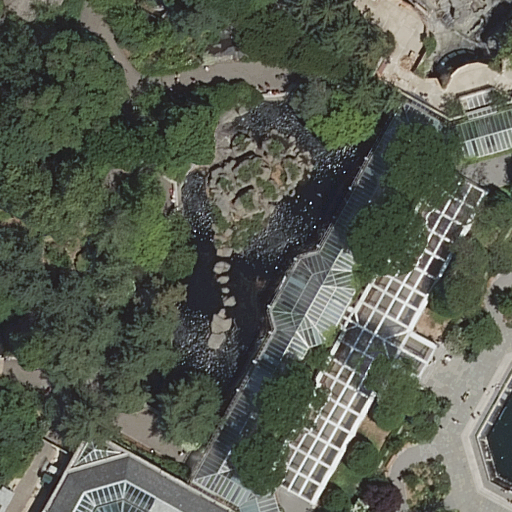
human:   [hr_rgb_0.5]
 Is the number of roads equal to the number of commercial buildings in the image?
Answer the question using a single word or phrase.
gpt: no

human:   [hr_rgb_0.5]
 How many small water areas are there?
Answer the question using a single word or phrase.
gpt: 1

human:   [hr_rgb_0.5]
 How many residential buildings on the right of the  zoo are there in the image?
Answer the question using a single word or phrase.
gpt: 0

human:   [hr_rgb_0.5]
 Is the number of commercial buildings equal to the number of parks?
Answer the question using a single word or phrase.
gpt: no

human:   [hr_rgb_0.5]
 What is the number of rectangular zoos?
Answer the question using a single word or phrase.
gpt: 1

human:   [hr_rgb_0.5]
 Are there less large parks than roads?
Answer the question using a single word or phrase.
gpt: yes

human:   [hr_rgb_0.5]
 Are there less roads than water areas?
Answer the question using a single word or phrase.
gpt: no

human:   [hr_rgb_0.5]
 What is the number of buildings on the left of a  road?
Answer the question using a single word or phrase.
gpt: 2

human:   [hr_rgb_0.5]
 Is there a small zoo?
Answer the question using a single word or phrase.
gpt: no

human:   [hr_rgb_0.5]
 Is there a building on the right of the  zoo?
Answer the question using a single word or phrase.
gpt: no

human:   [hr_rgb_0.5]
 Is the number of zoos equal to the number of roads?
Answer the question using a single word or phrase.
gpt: no

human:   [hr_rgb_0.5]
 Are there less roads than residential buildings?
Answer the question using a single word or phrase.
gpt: no

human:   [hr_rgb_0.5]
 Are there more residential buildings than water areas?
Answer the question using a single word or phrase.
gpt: no

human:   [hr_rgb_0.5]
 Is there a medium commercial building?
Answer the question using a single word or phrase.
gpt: no

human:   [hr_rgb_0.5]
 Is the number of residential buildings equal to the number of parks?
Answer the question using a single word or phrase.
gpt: no

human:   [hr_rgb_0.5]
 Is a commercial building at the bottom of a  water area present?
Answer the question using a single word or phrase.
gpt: no

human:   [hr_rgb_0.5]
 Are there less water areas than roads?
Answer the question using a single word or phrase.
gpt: yes

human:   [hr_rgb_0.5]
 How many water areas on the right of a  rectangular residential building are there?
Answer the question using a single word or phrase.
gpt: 3

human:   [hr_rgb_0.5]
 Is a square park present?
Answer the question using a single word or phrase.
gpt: no

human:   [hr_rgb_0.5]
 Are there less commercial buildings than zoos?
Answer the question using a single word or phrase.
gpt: yes

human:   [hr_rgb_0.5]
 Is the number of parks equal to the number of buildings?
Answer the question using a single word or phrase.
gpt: no

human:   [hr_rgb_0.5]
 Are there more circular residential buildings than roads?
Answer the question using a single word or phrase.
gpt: no

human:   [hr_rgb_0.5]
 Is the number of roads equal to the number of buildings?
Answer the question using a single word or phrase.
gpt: no

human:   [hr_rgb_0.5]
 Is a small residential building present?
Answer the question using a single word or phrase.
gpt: yes

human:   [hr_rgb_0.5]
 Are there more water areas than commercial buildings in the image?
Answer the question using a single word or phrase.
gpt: yes

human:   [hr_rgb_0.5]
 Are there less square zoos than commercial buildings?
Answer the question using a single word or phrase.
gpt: no

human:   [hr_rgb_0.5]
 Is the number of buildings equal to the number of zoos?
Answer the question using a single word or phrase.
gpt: no

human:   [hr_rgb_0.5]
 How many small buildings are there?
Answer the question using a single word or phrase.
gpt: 1

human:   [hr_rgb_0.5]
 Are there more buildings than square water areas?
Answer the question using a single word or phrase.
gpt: yes

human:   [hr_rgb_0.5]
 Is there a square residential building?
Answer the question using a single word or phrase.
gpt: yes

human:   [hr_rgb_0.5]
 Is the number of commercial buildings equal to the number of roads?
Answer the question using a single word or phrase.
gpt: no

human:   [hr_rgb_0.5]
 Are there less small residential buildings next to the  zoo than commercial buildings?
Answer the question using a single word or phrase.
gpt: no

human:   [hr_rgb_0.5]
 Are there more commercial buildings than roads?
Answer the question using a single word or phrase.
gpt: no

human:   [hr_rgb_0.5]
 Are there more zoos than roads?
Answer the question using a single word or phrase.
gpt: no

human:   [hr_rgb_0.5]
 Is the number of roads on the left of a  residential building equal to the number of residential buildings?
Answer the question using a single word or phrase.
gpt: no

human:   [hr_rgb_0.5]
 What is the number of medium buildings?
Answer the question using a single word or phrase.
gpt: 1